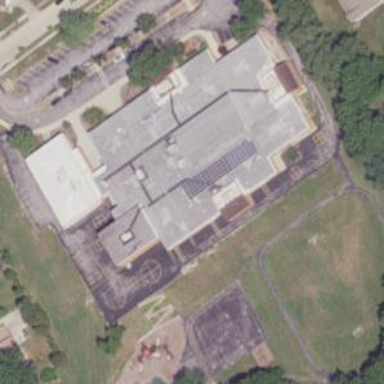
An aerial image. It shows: School.